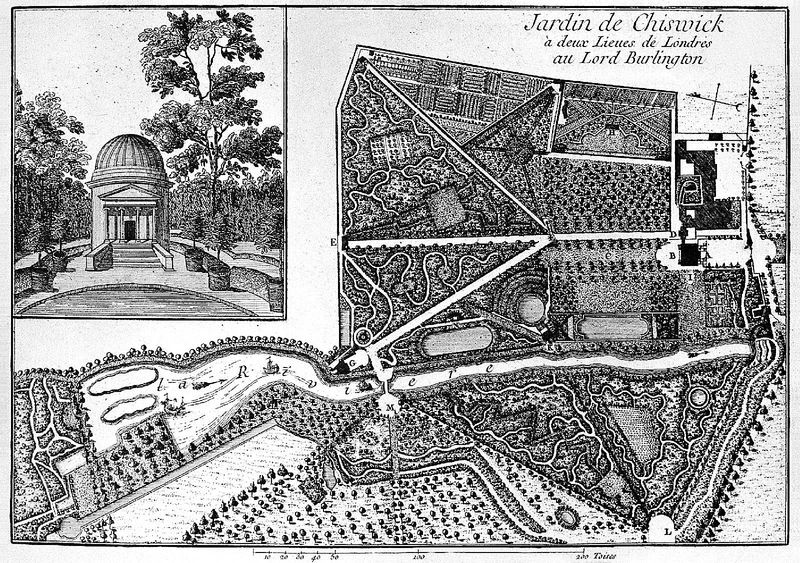
Titel: Chiswick House in London
Künstler: Richard Boyle
Standort: London, Chiswick House (EU - GB)
Schlagwörter: fluss, landschaft, skizze, säulen, zeichnung, park, weg, wege, england, garten, kuppel, treppe, geländer, tor, eingang, schwarzweiss, radierung, plan, tempel, london, himmelsrichtung, burlington, chiswick, lord burlington